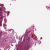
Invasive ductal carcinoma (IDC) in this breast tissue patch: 0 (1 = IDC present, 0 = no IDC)